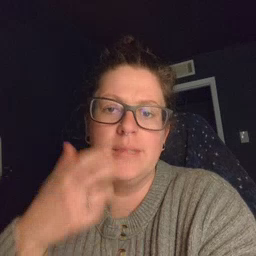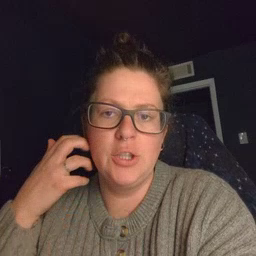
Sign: tiger